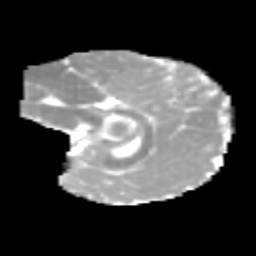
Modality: MD
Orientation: sagittal
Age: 6
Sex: male
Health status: healthy